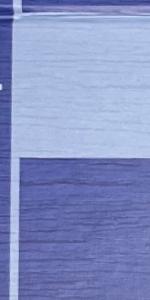
Label: Empty